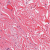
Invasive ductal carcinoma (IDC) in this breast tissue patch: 0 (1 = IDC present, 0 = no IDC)